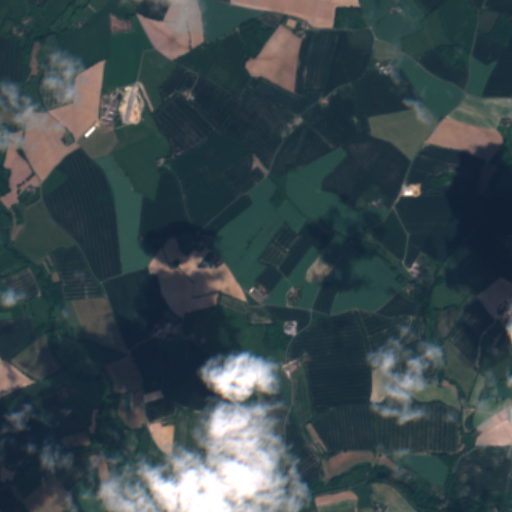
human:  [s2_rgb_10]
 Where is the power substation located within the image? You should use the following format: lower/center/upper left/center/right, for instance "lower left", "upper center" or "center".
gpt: The power substation is located in the lower center of the image.
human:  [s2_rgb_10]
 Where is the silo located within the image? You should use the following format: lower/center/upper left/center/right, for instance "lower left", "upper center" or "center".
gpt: The silo is located in the center of the image.
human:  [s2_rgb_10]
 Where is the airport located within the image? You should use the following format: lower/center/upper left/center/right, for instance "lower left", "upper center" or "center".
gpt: There is no airport in the image.